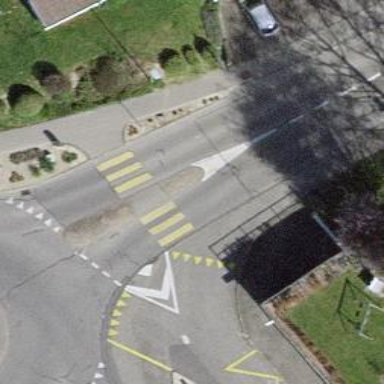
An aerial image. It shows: Road with "give way" sign.